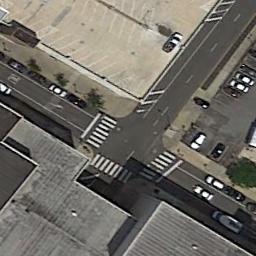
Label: intersection